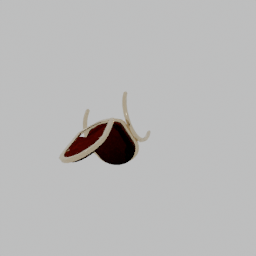
Label: furniture